Breast ultrasound image
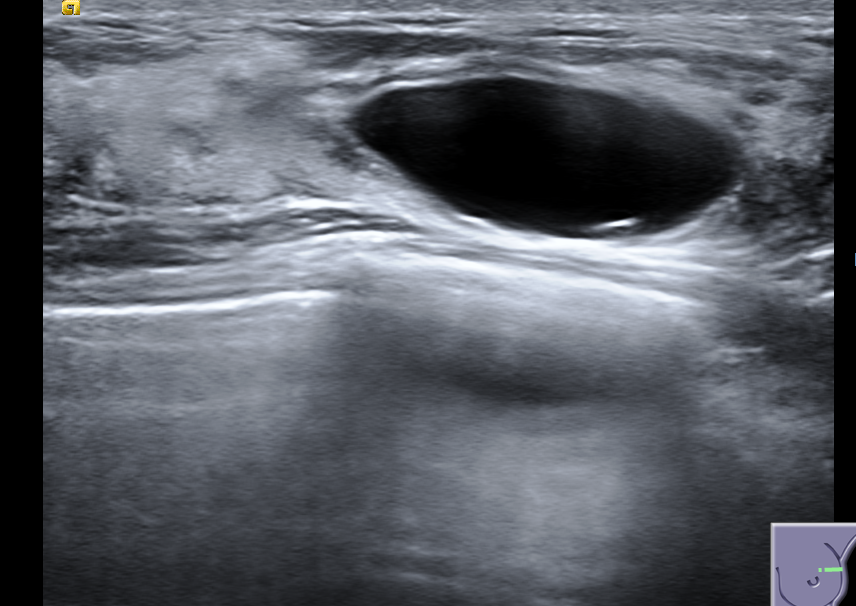
Diagnosis: benign